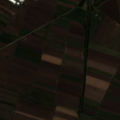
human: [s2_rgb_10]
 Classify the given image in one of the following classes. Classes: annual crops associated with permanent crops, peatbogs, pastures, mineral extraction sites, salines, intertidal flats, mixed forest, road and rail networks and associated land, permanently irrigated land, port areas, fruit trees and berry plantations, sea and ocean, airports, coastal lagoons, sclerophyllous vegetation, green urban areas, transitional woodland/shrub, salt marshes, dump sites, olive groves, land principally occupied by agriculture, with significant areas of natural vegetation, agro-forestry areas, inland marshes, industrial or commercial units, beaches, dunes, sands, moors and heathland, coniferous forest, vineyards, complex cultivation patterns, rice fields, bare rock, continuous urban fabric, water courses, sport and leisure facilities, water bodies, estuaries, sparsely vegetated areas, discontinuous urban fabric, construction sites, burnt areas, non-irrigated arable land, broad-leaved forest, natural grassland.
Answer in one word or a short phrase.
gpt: industrial or commercial units, non-irrigated arable land